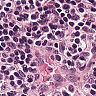
Metastatic tissue present: no